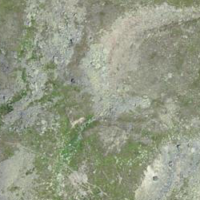
EUNIS habitat code: 31
Species observed at this site:
Saxifraga bryoides